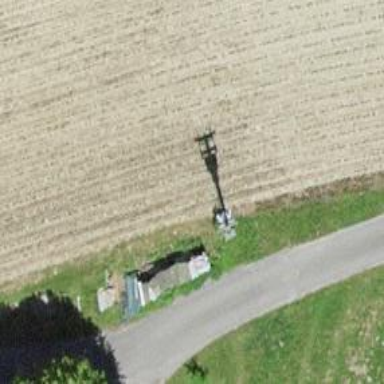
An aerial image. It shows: Transformer.